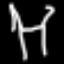
Label: chair